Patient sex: M
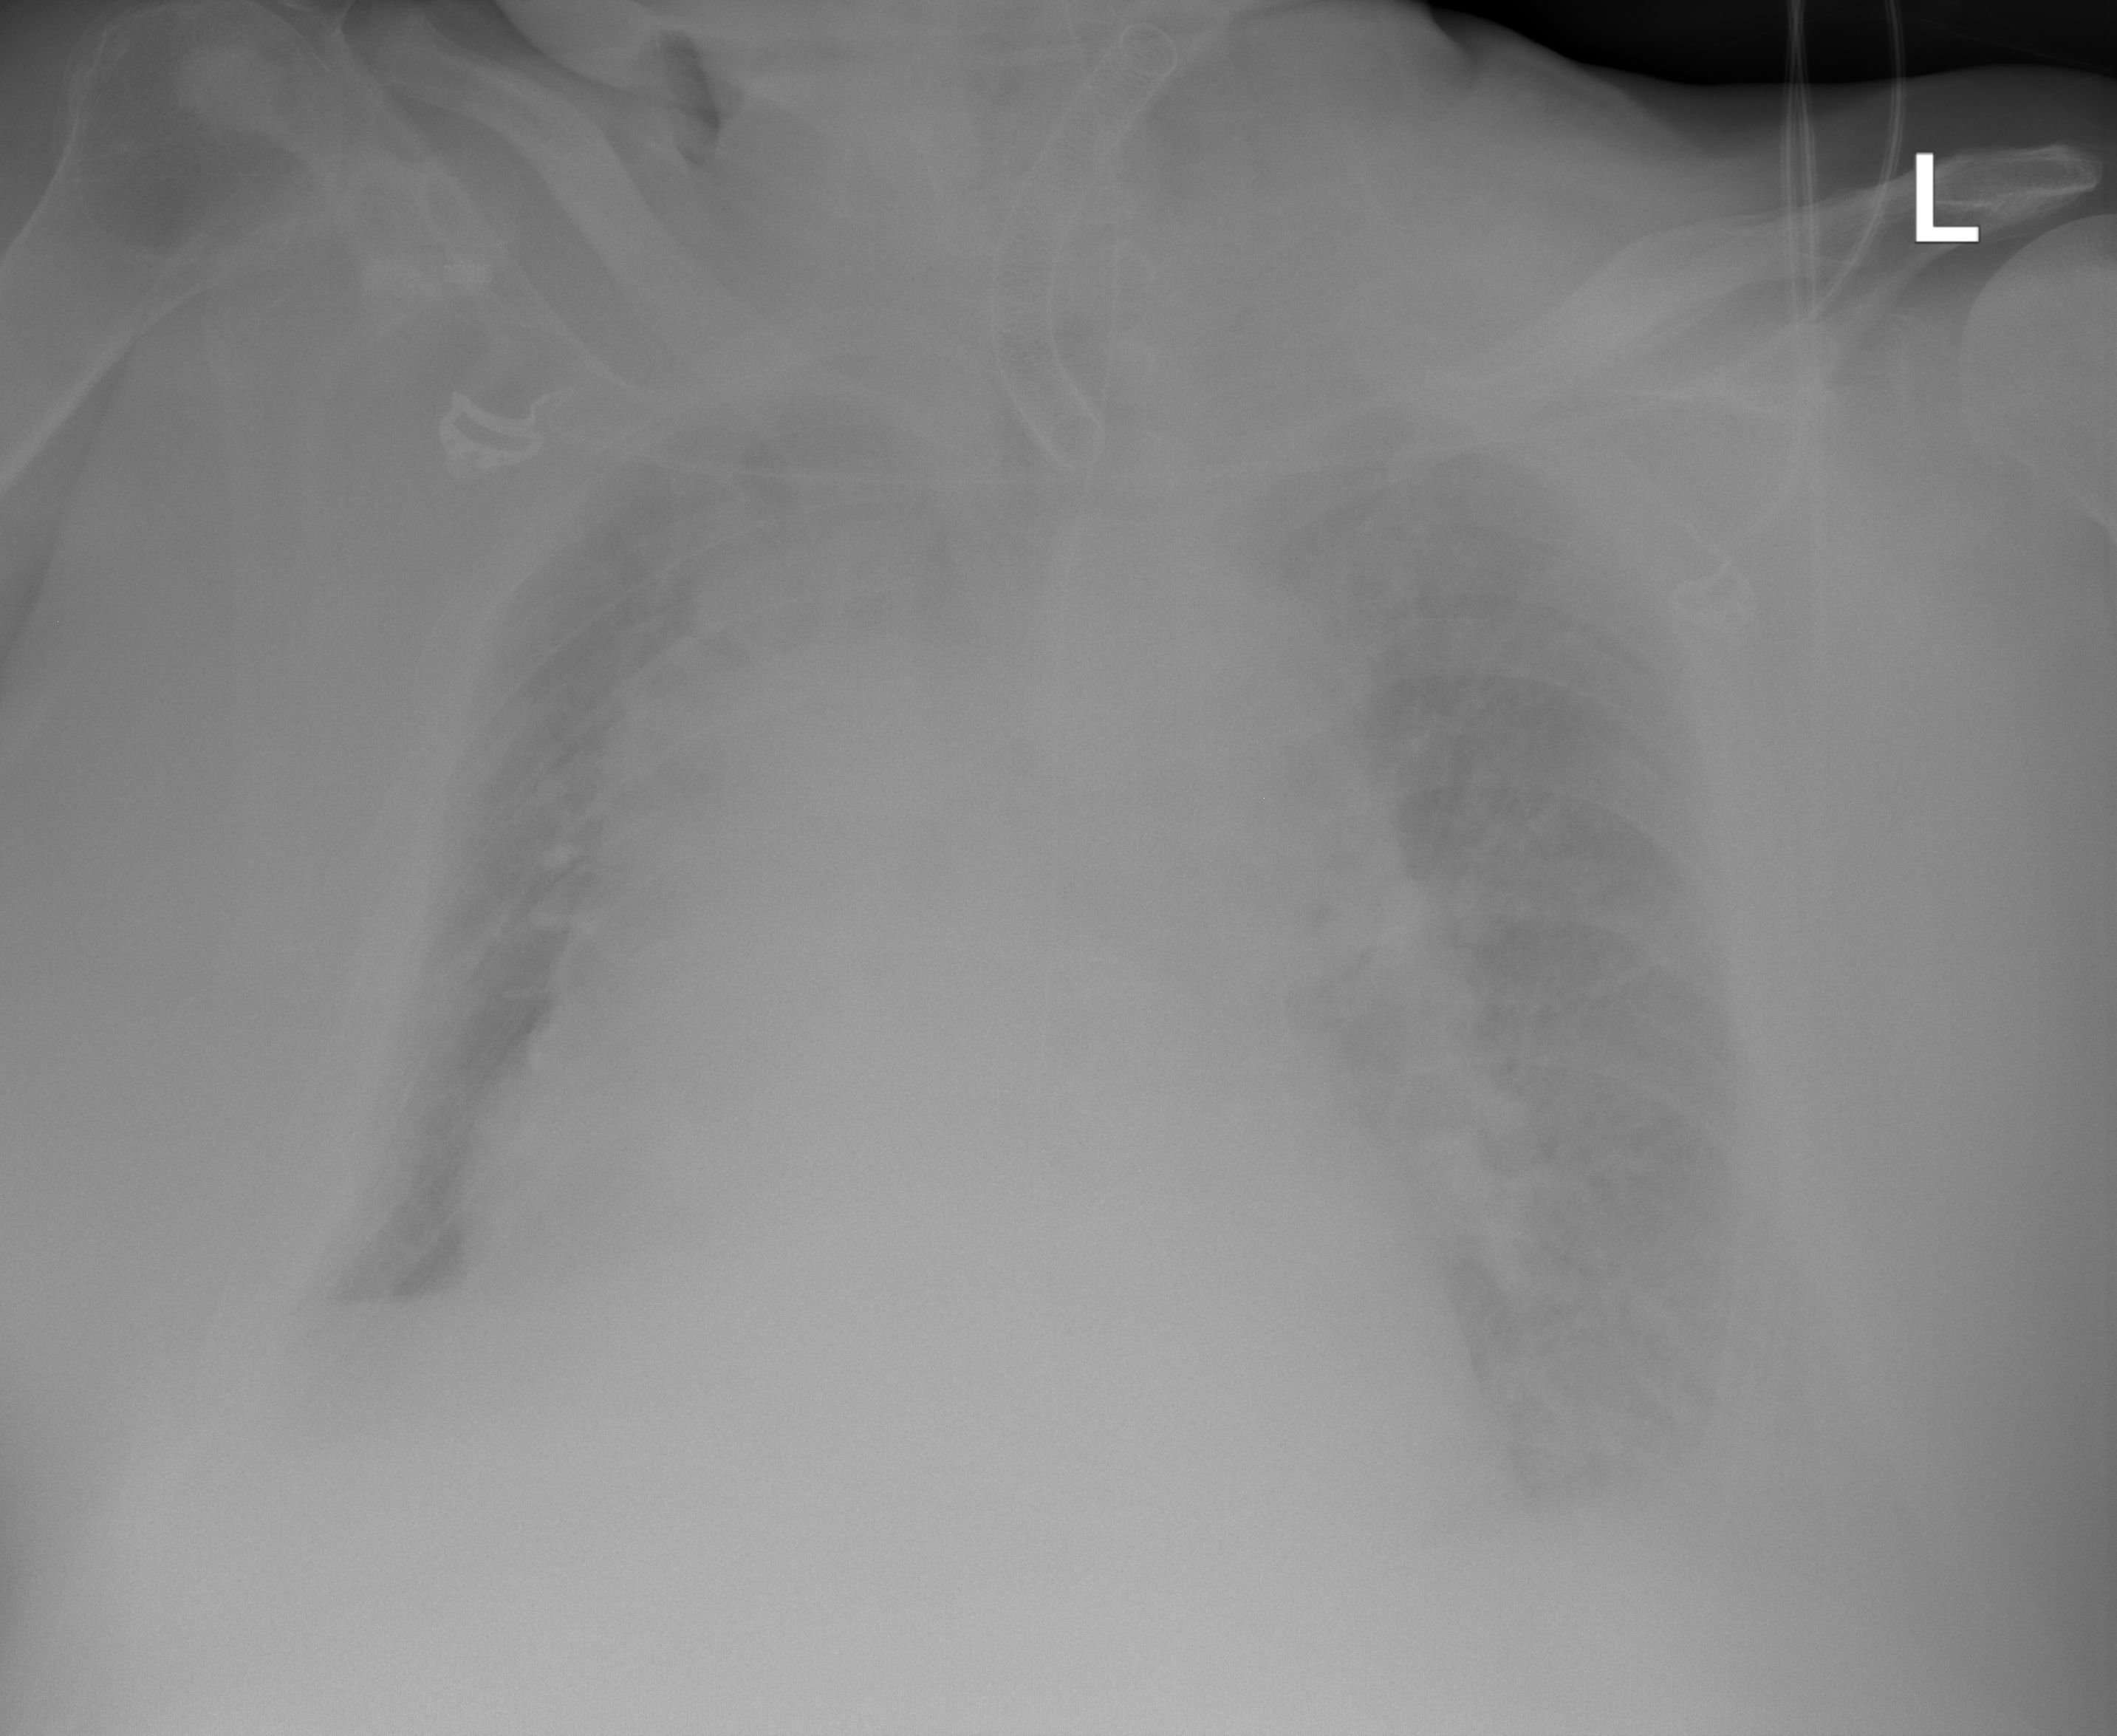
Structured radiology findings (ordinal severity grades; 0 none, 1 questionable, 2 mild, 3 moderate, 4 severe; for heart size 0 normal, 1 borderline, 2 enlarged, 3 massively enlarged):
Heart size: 3
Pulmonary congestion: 3
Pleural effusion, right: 2
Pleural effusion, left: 2
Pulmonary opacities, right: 2
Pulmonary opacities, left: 2
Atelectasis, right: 2
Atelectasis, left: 2